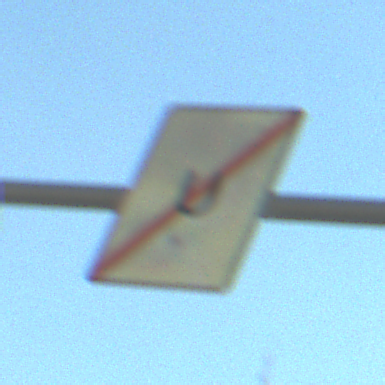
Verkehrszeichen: EndeUmleitung
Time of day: MorningAfternoon
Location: Outdoor (Suburban)
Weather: Clear
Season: NotSpecified
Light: Natural